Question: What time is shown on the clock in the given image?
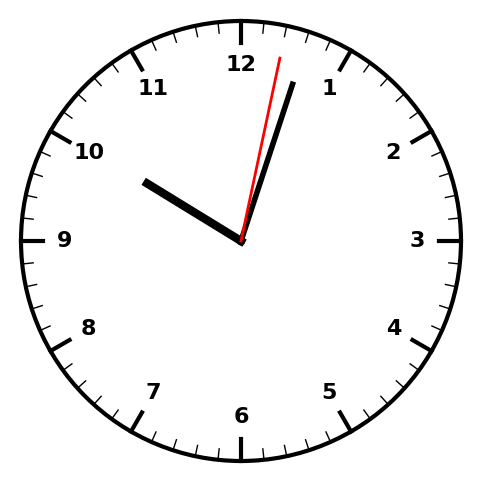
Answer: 10:03:02